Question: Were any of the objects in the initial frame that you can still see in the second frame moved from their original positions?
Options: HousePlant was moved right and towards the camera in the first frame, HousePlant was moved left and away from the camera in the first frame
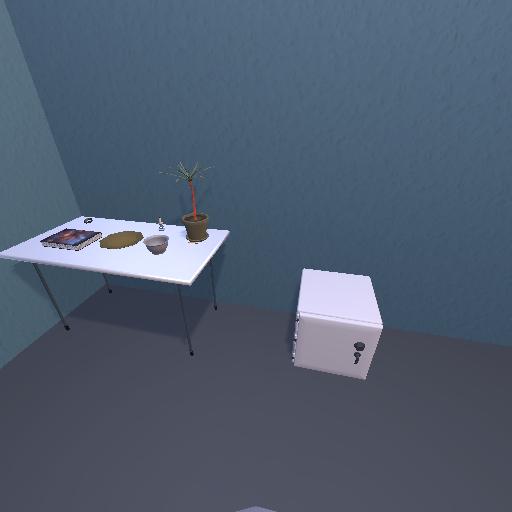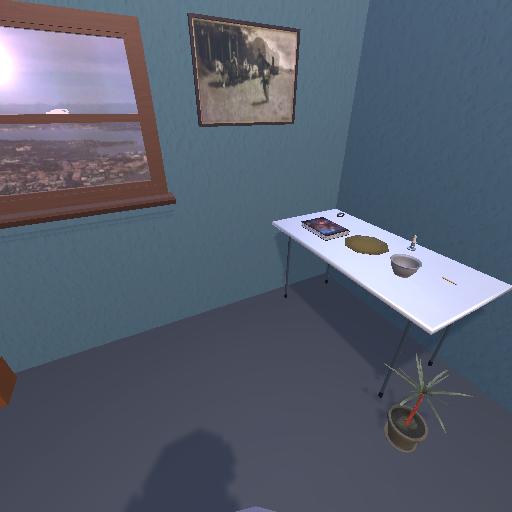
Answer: HousePlant was moved right and towards the camera in the first frame